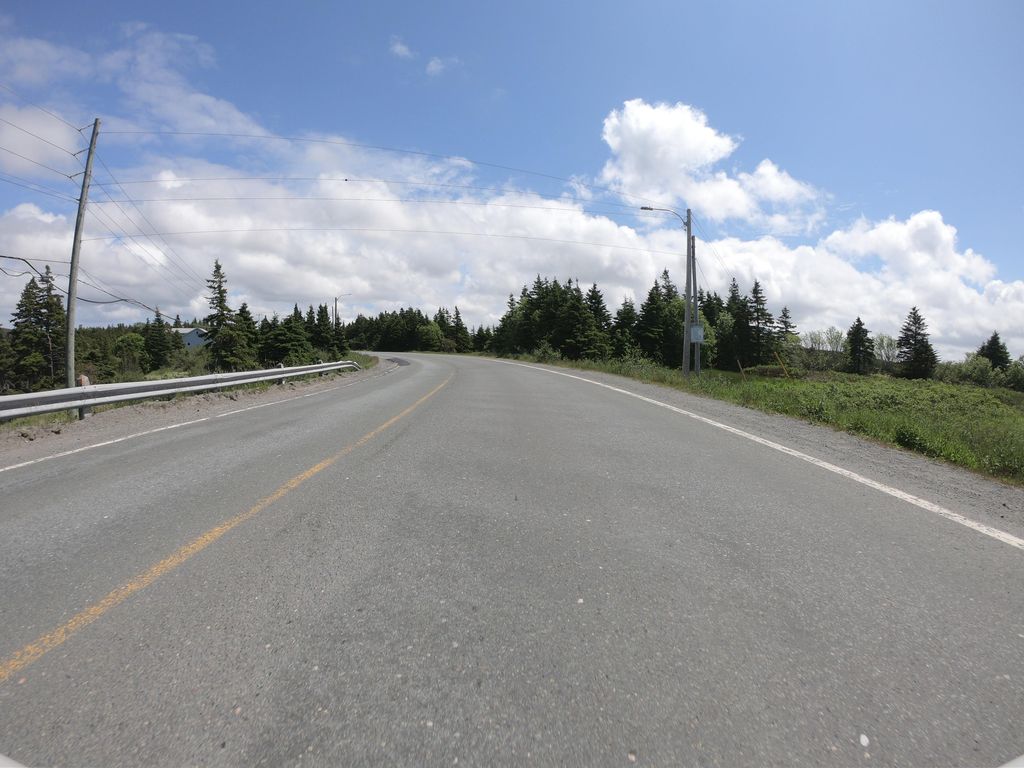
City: st_johns